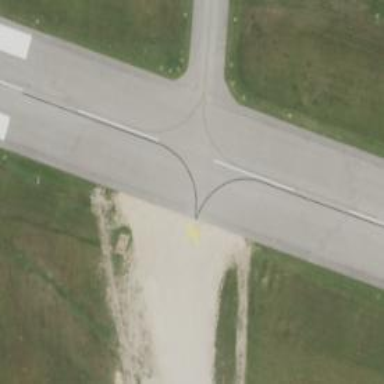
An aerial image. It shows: View of taxiway at the airport.